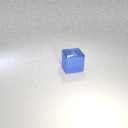
large blue metal cube